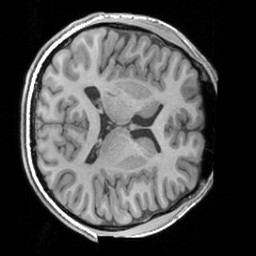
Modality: T1w
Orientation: axial
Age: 18
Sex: male
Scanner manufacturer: siemens
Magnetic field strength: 3 T
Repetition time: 1.63 s
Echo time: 0.00311 s